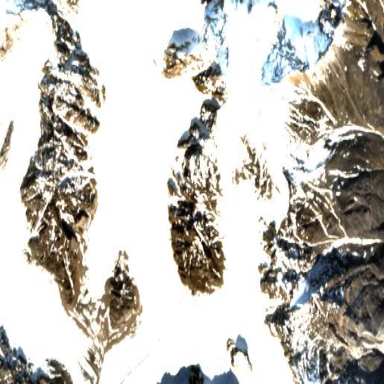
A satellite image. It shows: Majestic glacier in the distance.